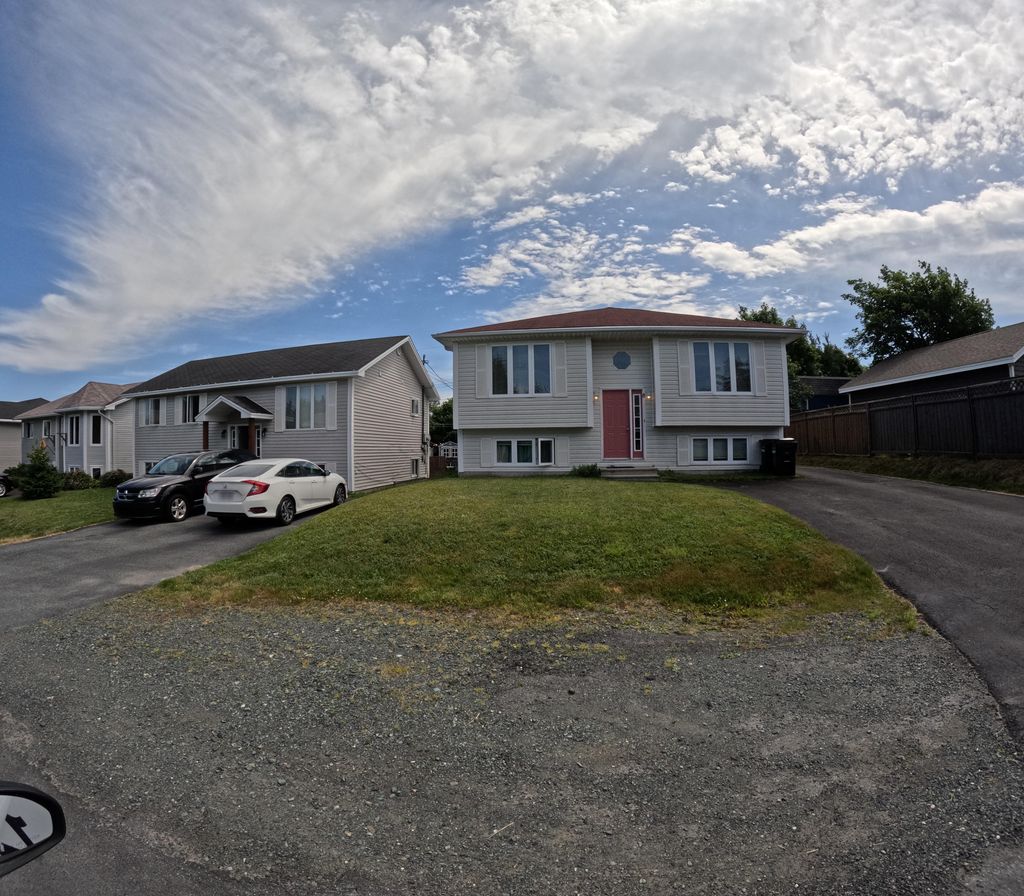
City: st_johns